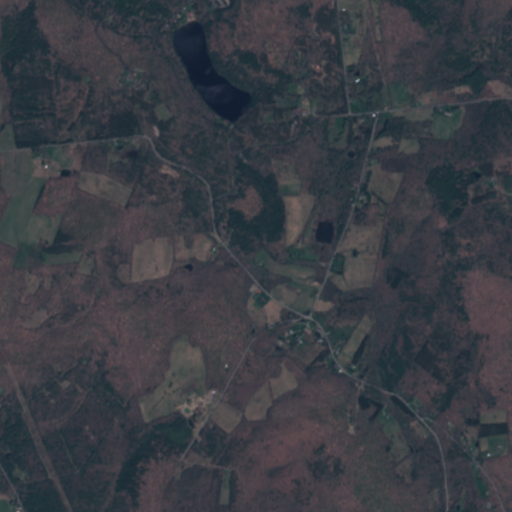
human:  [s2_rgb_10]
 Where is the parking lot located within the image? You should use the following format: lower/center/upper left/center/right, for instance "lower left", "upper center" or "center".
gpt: The parking lot is located in the upper left of the image.
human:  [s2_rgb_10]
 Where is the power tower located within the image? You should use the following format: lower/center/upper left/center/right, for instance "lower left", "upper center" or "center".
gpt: The power tower is located in the lower left of the image.
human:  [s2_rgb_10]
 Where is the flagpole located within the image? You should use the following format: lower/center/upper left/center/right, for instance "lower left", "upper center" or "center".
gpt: The flagpole is located in the upper center of the image.
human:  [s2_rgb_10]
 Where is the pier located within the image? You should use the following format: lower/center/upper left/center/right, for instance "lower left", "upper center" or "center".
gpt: The pier is located in the upper center of the image.
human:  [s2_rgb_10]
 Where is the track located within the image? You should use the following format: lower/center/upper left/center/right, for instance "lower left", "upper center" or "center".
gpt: There is no track in the image.